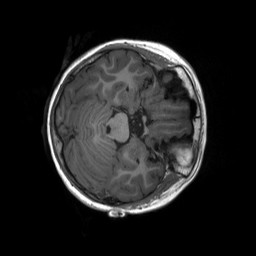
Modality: T1w
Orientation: axial
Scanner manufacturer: siemens
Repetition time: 2.3 s
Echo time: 0.00229 s